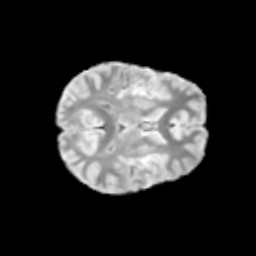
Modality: T2w
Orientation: axial
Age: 9
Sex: male
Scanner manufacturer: siemens
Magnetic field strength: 3 T
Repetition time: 3.8 s
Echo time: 0.07 s